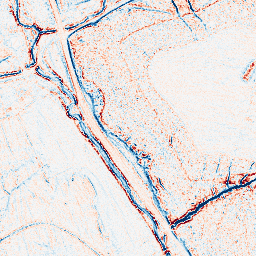
Category: edge_preserving
Decomposition family: anisotropic_diffusion
Decomposition parameters: iterations: 5
kappa: 50
gamma: 0.15
Upsampling method: regularized
Upsampling parameters: scale: 4
lambda_reg: 0.001
Upsampling scale: 4